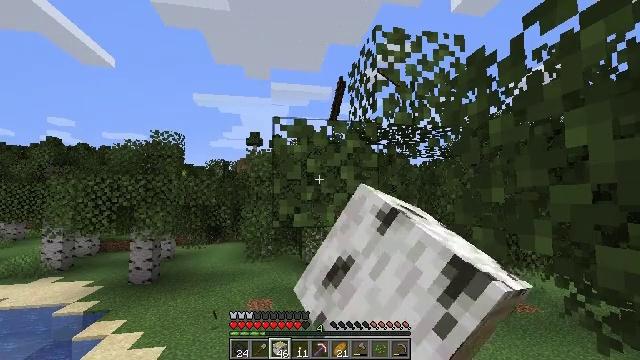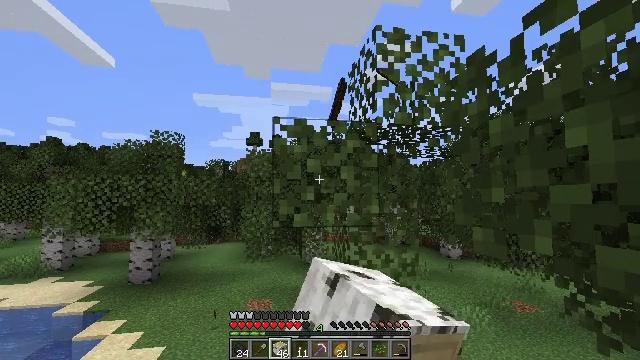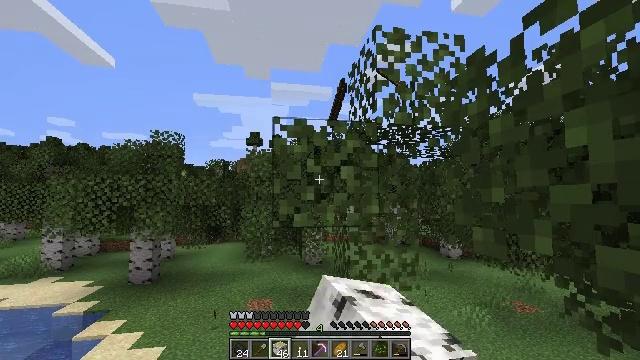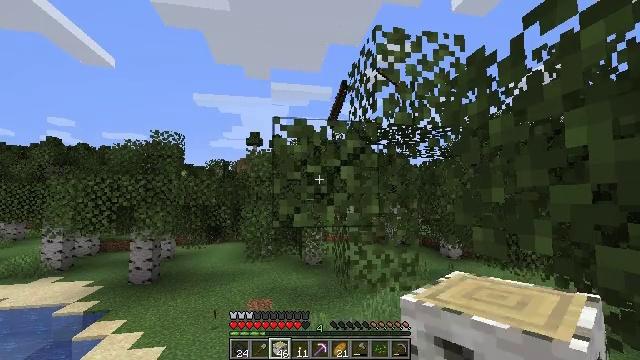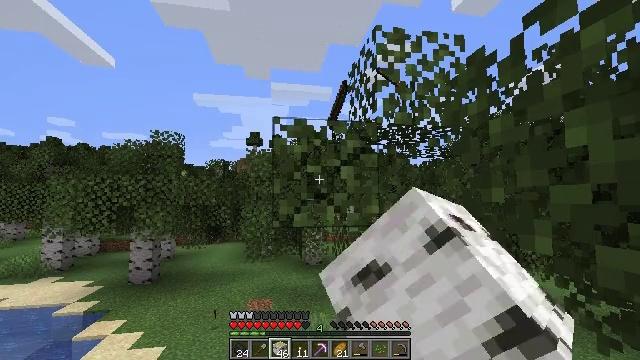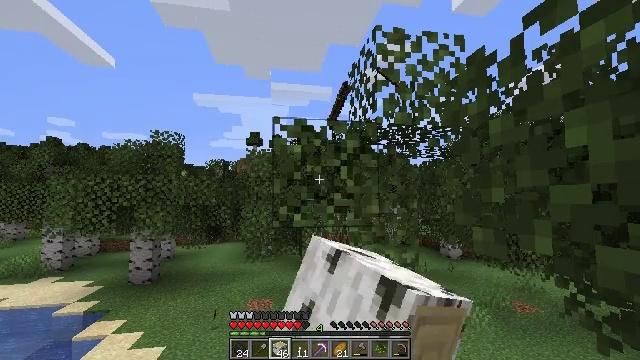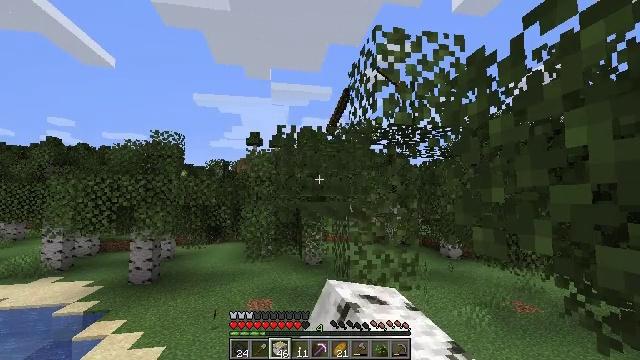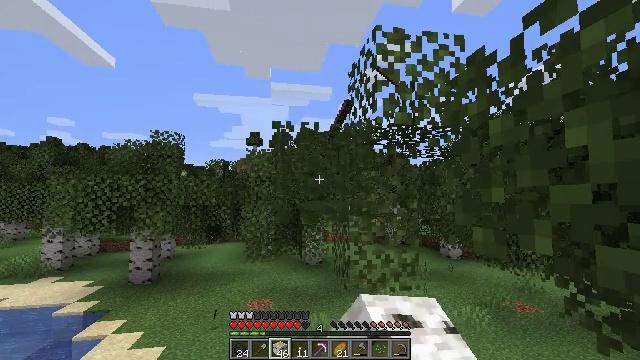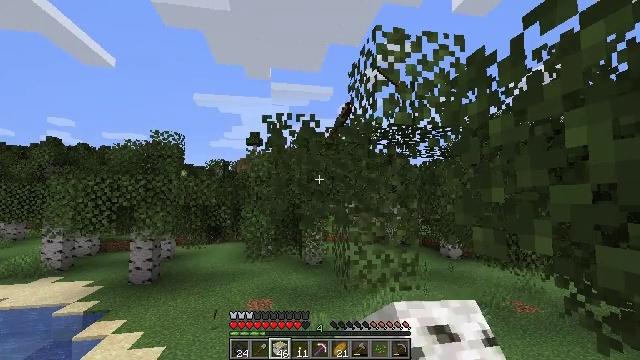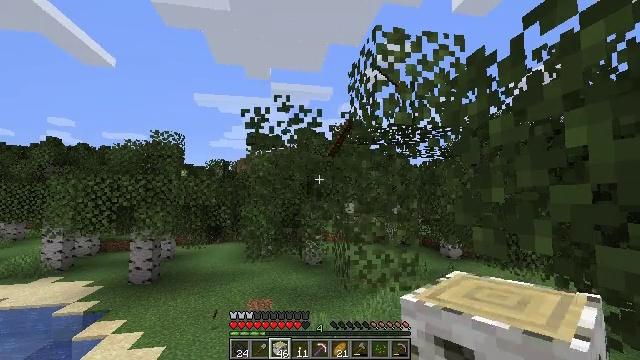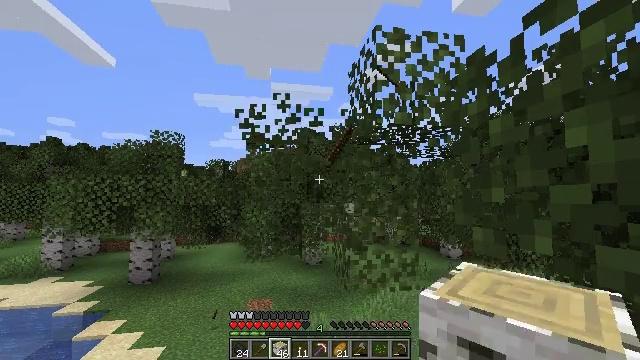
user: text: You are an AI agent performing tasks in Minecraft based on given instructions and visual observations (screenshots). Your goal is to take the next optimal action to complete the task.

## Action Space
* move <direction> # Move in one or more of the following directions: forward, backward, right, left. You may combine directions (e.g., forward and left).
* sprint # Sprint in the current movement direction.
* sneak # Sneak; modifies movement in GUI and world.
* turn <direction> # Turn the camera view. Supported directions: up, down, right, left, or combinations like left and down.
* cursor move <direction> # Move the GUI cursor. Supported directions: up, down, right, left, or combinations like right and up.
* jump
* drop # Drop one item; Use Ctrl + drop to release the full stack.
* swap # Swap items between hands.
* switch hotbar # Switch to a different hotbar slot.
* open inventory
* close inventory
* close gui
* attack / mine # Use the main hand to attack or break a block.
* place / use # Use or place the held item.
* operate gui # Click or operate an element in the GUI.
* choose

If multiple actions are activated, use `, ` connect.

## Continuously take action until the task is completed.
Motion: motion action
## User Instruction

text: Break the birch leaves block.
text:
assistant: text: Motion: sneak, attack / mine
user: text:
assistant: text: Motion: sneak, attack / mine
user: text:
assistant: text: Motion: sneak, attack / mine
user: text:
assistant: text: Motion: sneak, attack / mine
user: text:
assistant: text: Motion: sneak, attack / mine
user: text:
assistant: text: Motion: sneak, attack / mine
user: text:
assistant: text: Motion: sneak, attack / mine
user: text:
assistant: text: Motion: sneak, attack / mine
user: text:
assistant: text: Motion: sneak, attack / mine
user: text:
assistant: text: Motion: sneak, attack / mine
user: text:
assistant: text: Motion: sneak, attack / mine